Interaction volume radius: 5 \u00c5
Interaction volume height: 15 \u00c5
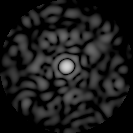
Disorder parameter: 0.7846